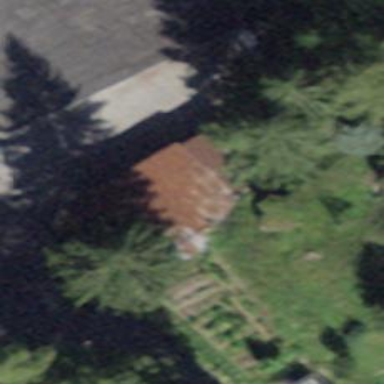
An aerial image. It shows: Shed.